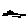
Label: car